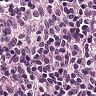
Metastatic tissue present: no